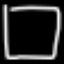
Label: square